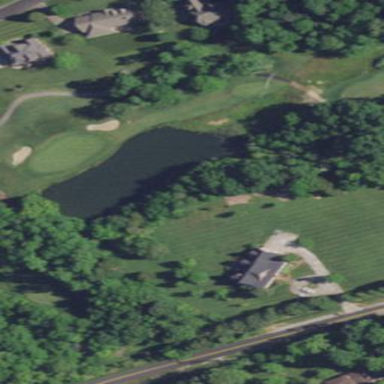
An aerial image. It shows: Picturesque scene of golf course with lateral water hazard.